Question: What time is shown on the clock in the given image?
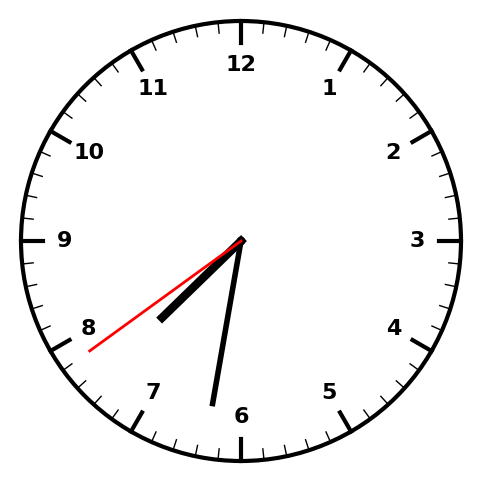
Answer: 07:31:39